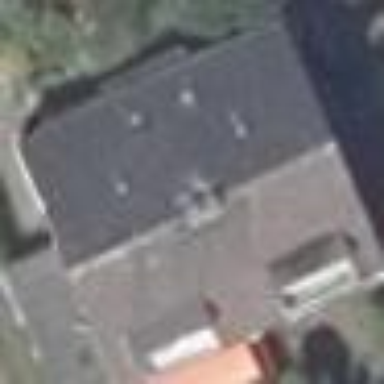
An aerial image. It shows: Semidetached house.